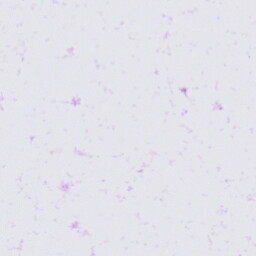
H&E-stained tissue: Skin